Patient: sex M, age 70
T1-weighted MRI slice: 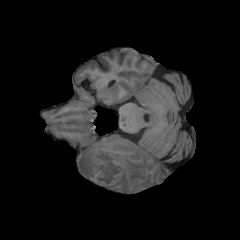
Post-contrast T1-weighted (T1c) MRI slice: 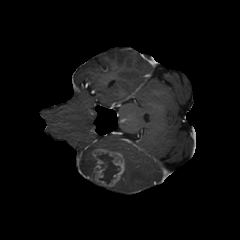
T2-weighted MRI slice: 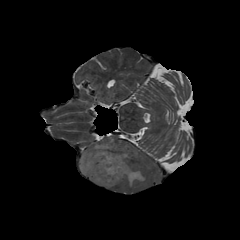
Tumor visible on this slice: yes
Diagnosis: Glioblastoma, IDH-wildtype
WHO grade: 4